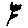
Label: flower